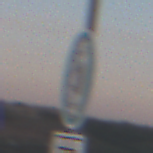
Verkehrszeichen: SchneekettenVorgeschrieben
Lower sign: HinweisDurchSinnbild13
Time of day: SunriseSunset
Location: Outdoor (Nature)
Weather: Clear
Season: NotSpecified
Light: Natural